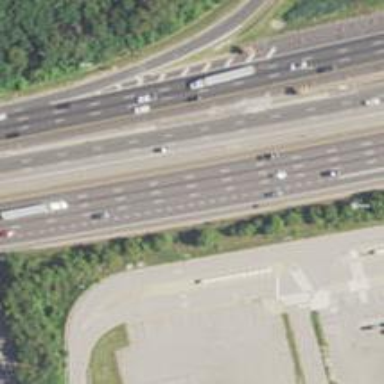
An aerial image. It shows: View of motorway.